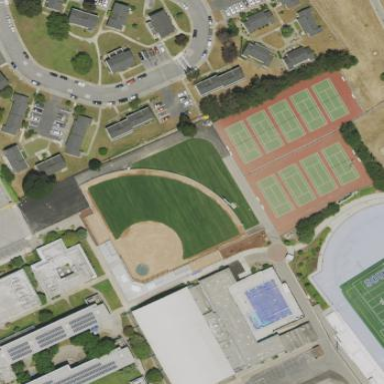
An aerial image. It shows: Baseball pitch for leisure and sports activities.